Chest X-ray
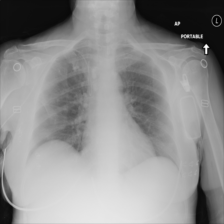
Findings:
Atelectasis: negative
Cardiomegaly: negative
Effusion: negative
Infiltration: negative
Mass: negative
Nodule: negative
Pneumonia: negative
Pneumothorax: negative
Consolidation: negative
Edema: negative
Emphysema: negative
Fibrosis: negative
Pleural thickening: negative
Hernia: negative